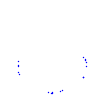
Particle: kaon